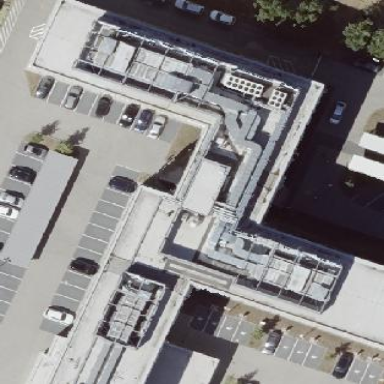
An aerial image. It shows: Office building with flat roof.